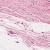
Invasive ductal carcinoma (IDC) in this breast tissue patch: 0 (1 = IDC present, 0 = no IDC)